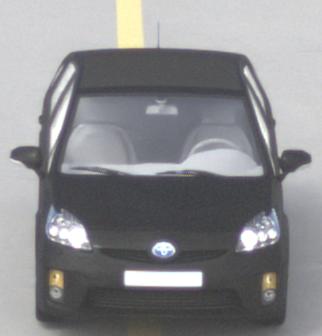
Make: Toyota
Model: Prius 1.5 Hybrid
Detailed model: Prius (HW2)
Model produced from: 2006/03
Model produced until: 2009/06
Doors: 5
Color: black
Road condition: dry road
Daytime: midday
Contrast: medium contrast